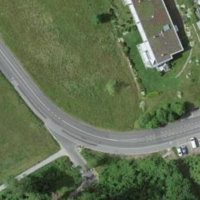
EUNIS habitat code: 54
Species observed at this site:
Phylloscopus collybita
Turdus merula
Cyanistes caeruleus
Parus major
Sambucus racemosa
Picus viridis
Sylvia atricapilla
Columba palumbus